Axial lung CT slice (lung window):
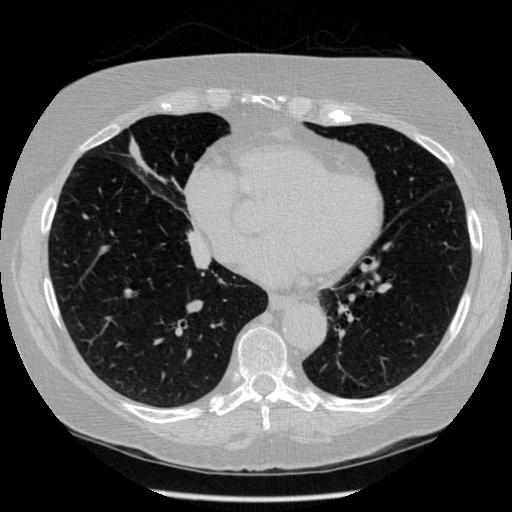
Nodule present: no